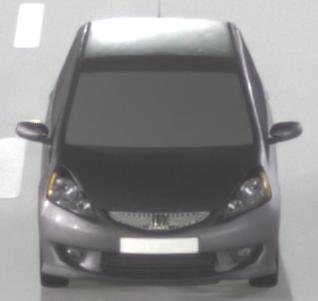
Make: Honda
Model: Jazz 1.2
Detailed model: Jazz (III) (11/08 - 04/11)
Model produced from: 2008/11
Model produced until: 2010/10
Doors: 5
Color: gray
Road condition: dry road
Daytime: night
Contrast: high contrast